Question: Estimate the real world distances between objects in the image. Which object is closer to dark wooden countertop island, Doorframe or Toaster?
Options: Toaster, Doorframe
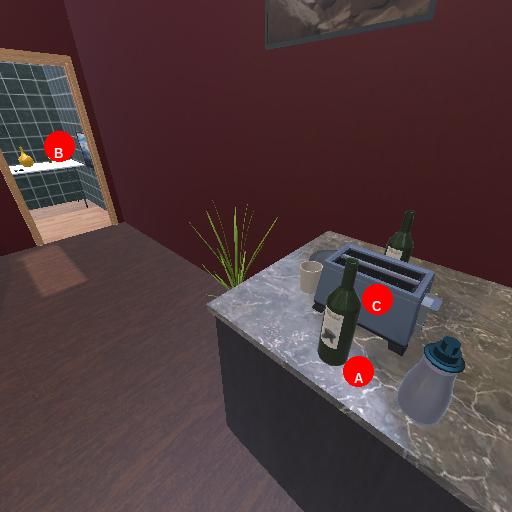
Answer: Toaster